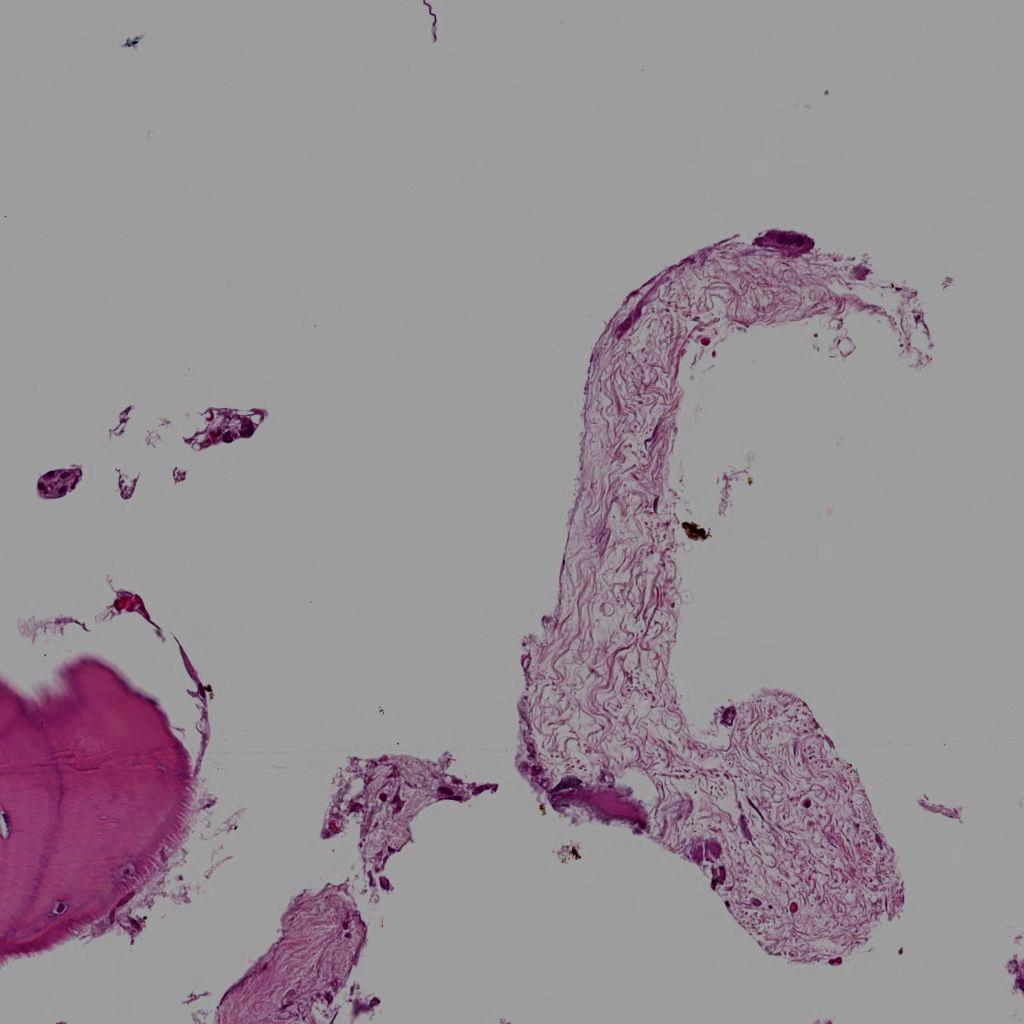
Label: Non-Tumor